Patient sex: M
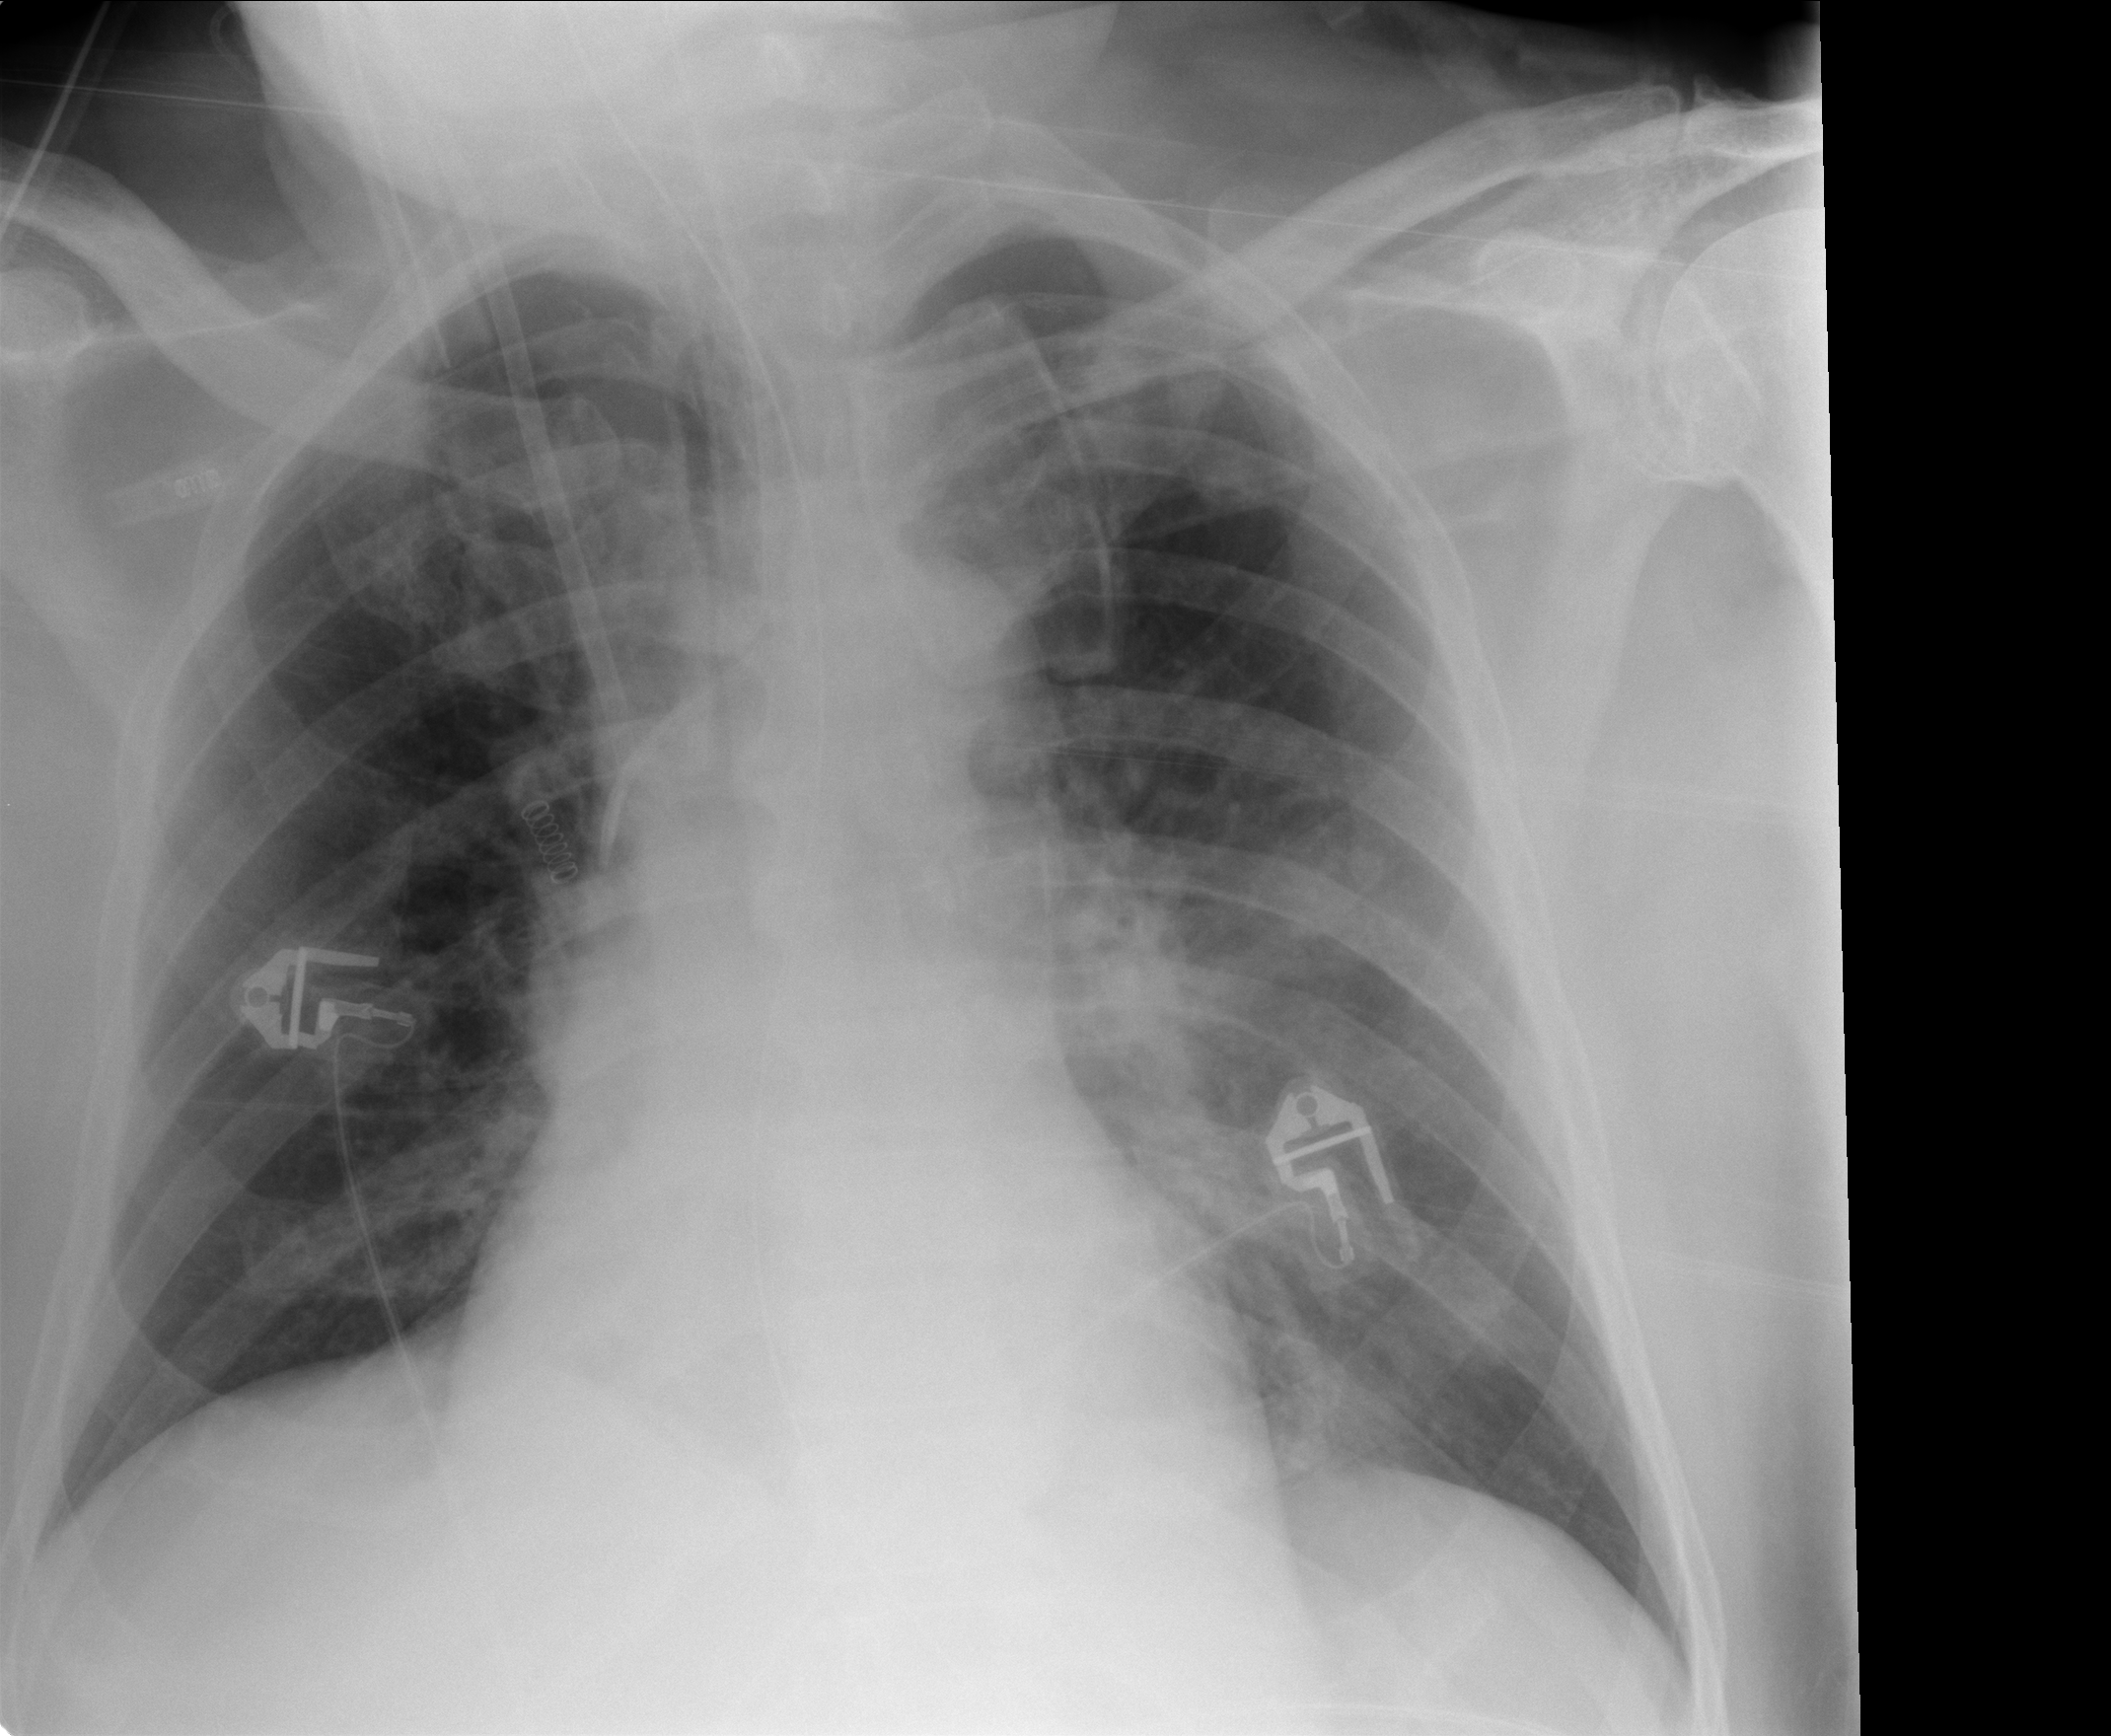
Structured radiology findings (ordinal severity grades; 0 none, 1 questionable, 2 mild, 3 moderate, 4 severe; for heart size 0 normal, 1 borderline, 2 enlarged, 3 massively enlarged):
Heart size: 0
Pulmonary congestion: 2
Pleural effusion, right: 0
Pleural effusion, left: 0
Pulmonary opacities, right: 0
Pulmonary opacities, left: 0
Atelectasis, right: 2
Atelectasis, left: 0